Question: In Visual Studio 2013, when the opening brace is off-screen, a grey link appears next to the closing brace as in this image:

Where can I find the option to disable this? I'm not sure what the feature is called so can't Google it!
(I have ReSharper installed so it could be that as well. Not sure.)
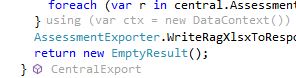
Answer: This isn't ReSharper, this feature belongs to VSCommands, it's called <URL>. You can turn it off in VSCommand options somewhere.